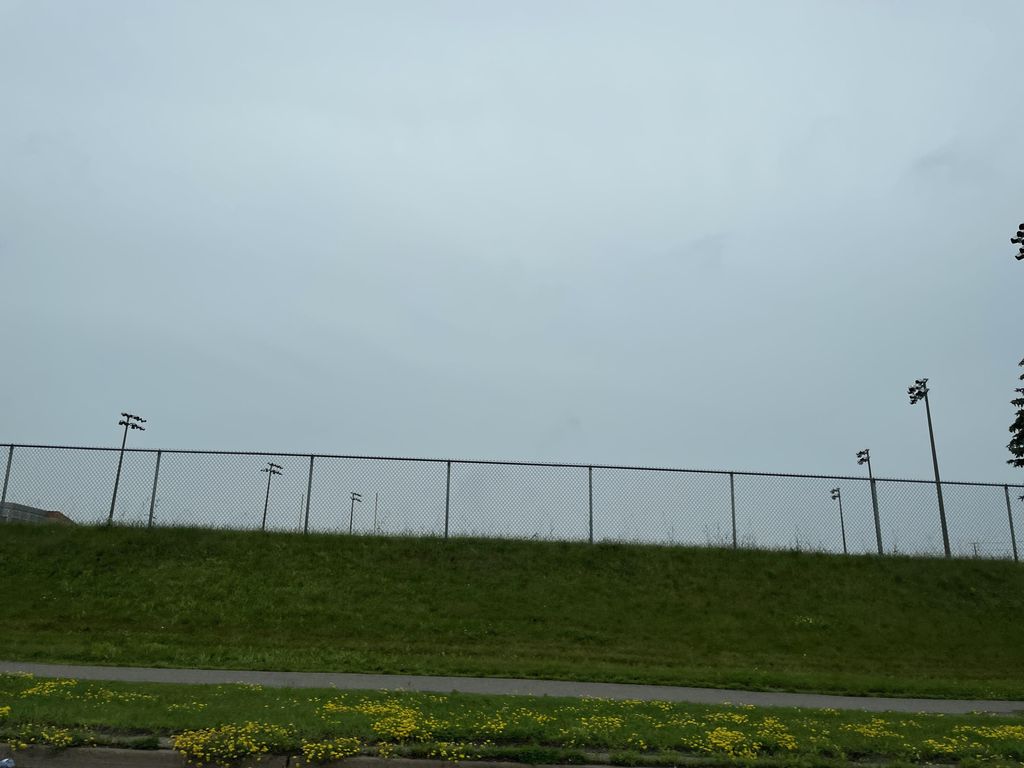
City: kitchener-waterloo